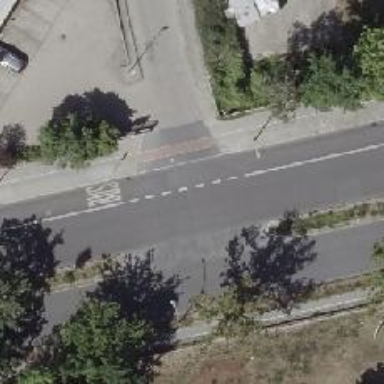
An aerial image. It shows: Secondary road with asphalt surface and cycle track on the right side.